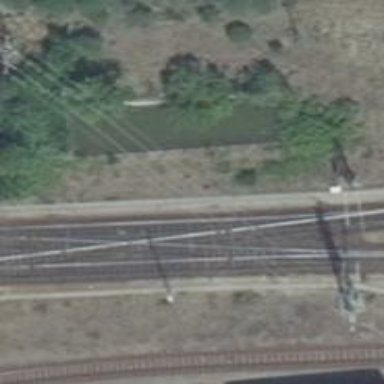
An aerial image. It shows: Railway crossing.